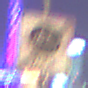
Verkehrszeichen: EndeFahrradzone
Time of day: Night
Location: Outdoor (Urban)
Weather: PartlyCloudy
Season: NotSpecified
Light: Natural